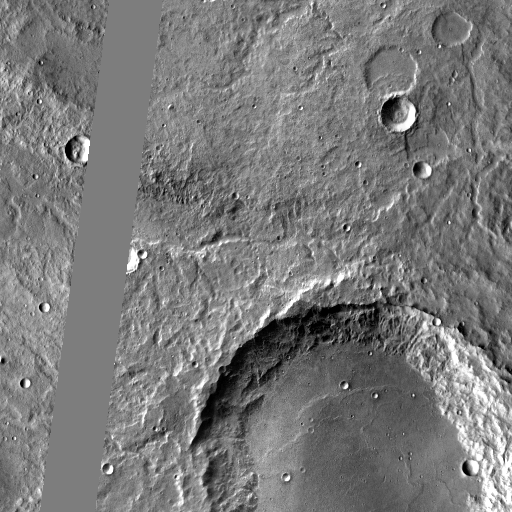
Crater classes present: Background, Other, Buried, Secondary